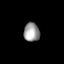
Tissue: skin
Cell type: Others
Senescence score: 0.8183
Nuclear area (px): 289
Mean DAPI intensity: 156.118